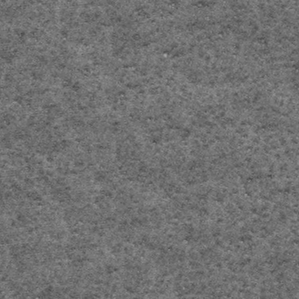
Label: frost